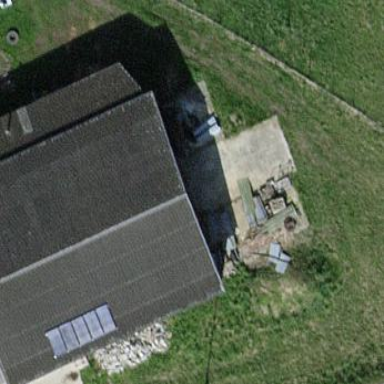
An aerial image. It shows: Farm auxiliary building with gabled roof.